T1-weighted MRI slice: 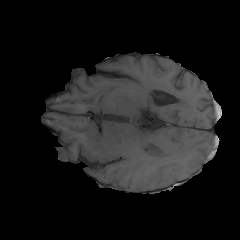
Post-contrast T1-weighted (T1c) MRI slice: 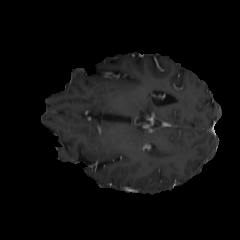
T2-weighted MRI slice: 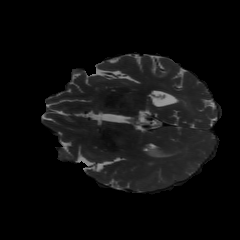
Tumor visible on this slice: yes